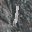
Label: 1